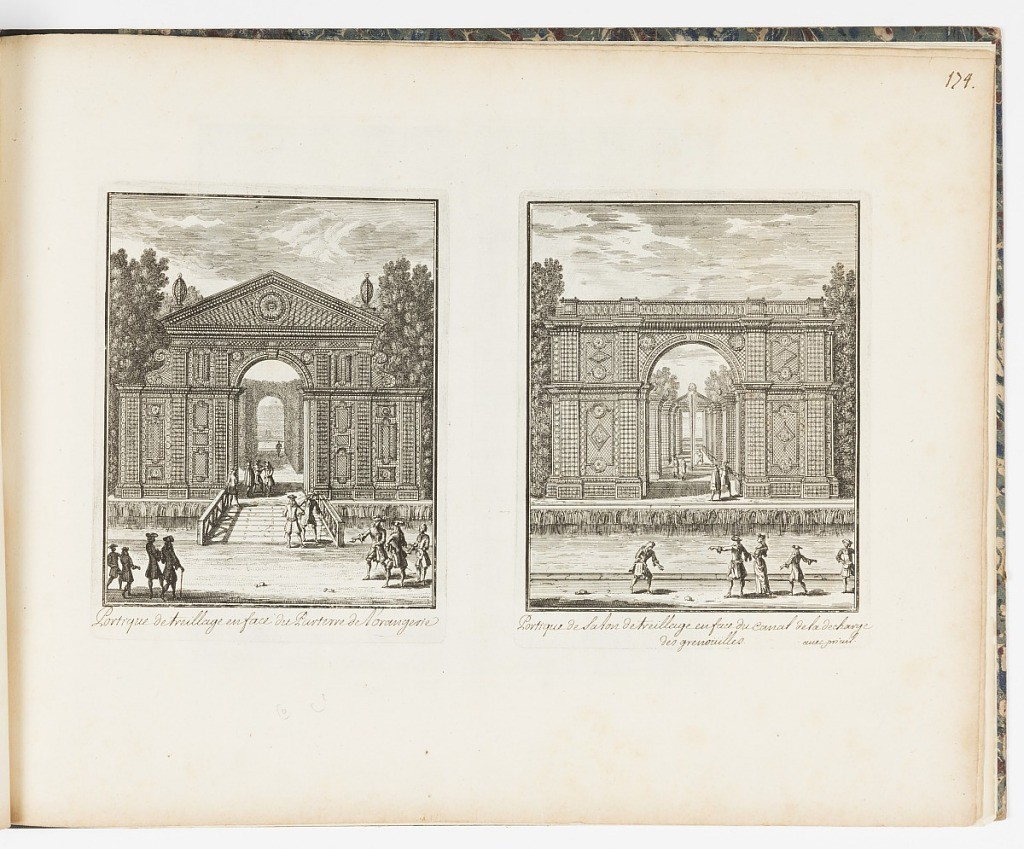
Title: Portique de treillage en face du Parterre de l’orangerie
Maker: Adam Perelle, French, 1638 – 1695
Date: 1670–95
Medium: Etching on laid paper
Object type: Print
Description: Two plates printed side-by-side on a single sheet. Both proofs are before lettering with their titles inscribed in ink below each image, within the plates. Left plate: A large trellis gate surrounded by water with a bridge leading to the gate. The gate is decorated with a rosette, finials, s-scrolls, pilasters, and panels. Through the gate, an arched hedge is visible and trees. Figures walk and stand around. Right plate: A large trellis gate surrounded by water with a fountain visible in the background through the arches. The gate is decorated with pilasters, a colonnade, and pilasters. Trees visible in the background and on either side of the gate. Figures in the foreground and on the island.